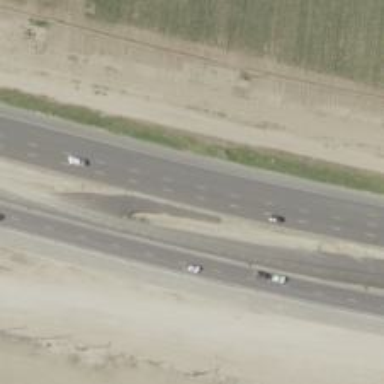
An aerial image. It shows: View of motorway.